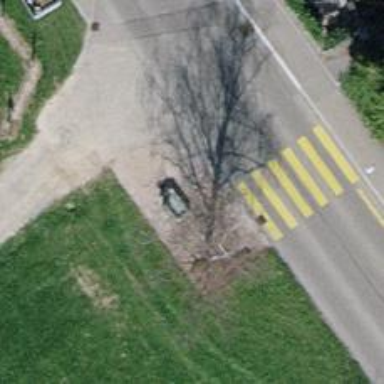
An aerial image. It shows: Brown bench in the vicinity.